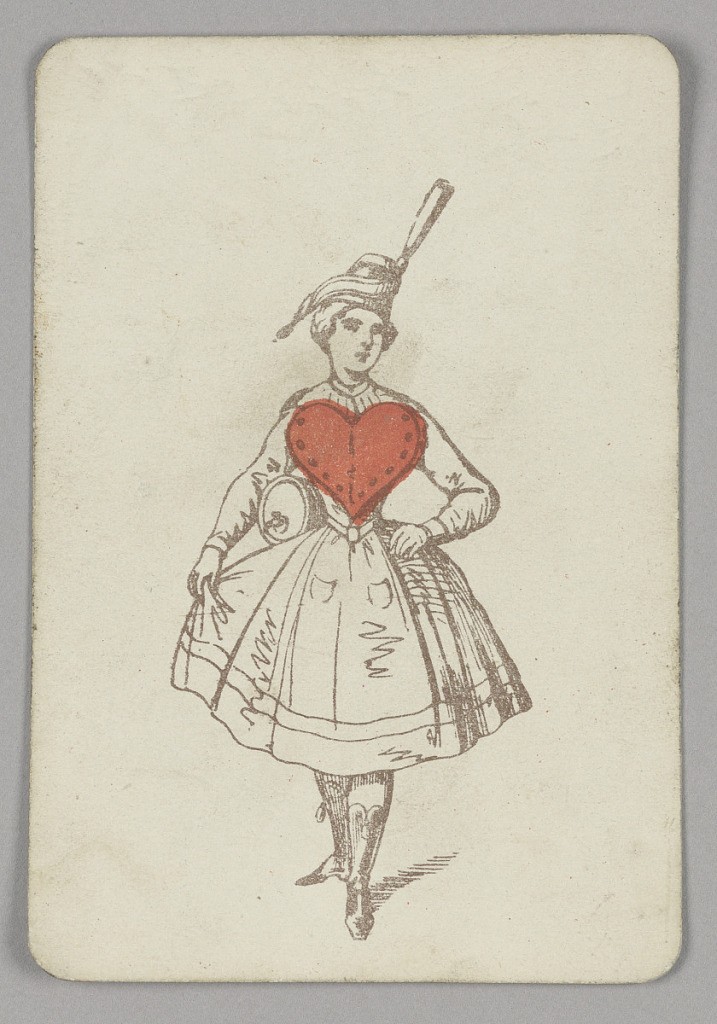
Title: Ace of Hearts
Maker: E. Le Tellier, French, active late 19th century
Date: late 19th century
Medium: Lithograph on paper
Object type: Playing card
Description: Ace of Hearts playing card from a pack of transformation playing cards. Female figure depicted in outline, wearing a dress, hat, and boots. A red heart appears as the bodice of her dress.